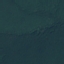
Land use / land cover class: Forest